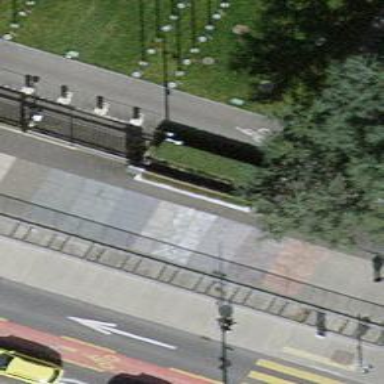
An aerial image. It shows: Entrance with barrier.